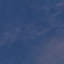
Land use / land cover: HerbaceousVegetation